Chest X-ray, PA view. Patient: 53 years old, sex F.
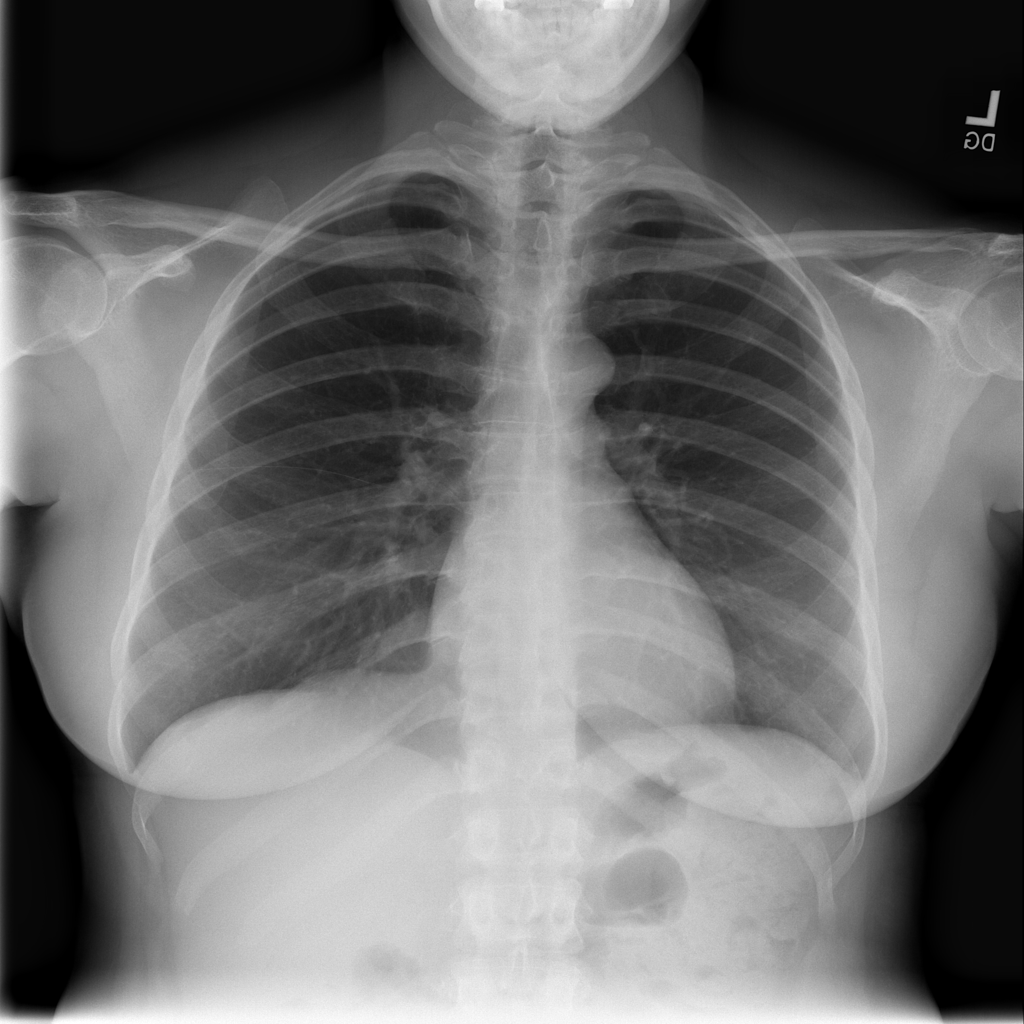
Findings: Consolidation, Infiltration